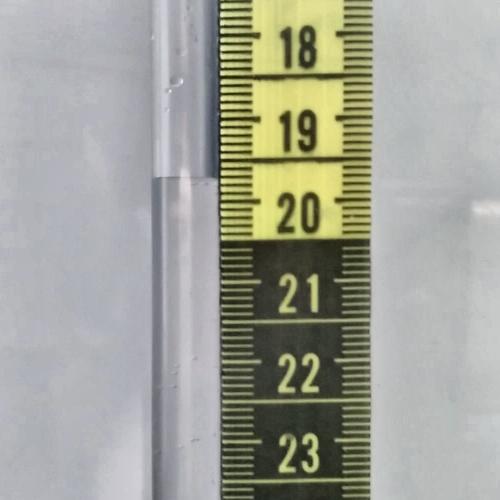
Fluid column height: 19.7 cm